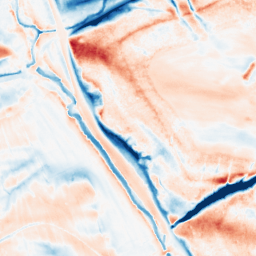
Category: classical
Decomposition family: gaussian_anisotropic
Decomposition parameters: sigma_x: 2
sigma_y: 10
Upsampling method: bilinear
Upsampling parameters: scale: 2
Upsampling scale: 2